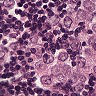
Metastatic tissue present: yes